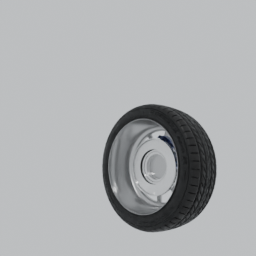
Label: mechanical